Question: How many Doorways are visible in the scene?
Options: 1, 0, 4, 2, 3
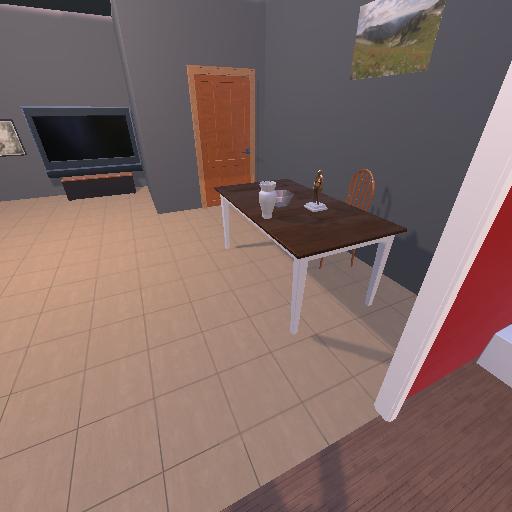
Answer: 1